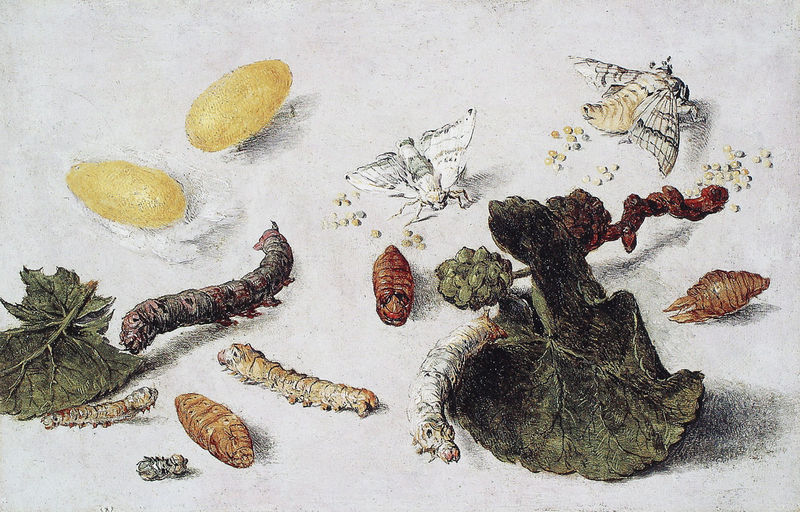
Titel: Die Verwandlung der Seidenraupe
Künstler: Kessel d. Ä.
Institution: Essen, Museum Folkwang
Schlagwörter: blätter, gemälde, mann, schatten, gelb, grün, braun, skizze, weiss, zeichnung, rot, tot, ast, blatt, pflanze, seide, kohl, stilleben, stillleben, studie, grafik, fliege, reste, druck, insekten, schmetterling, puppe, puppen, knospe, fressen, metamorphose, verwandlung, insekt, schmetterlinge, raupen, dolde, raupe, entwicklung, falter, larve, motte, objekte, gegenstände, wachsen, eier, kokon, verpuppung, larven, stadien, würmer, häutung, made, verpuppt, blätter studium, larvae, maden, adultus, verpuppen, polilla, insectos, oruga, plantas, ciclo de vida, metamorfosis, capullo, huevos